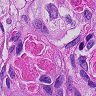
Metastatic tissue present: yes